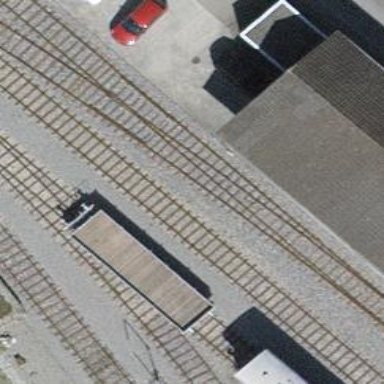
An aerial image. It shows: Railway switch.